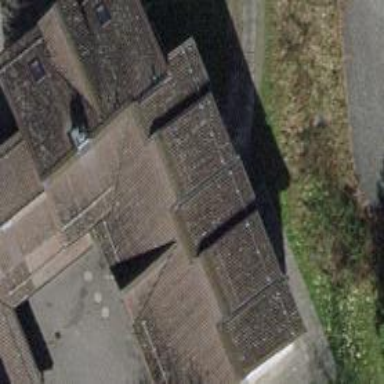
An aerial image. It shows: Community centre.